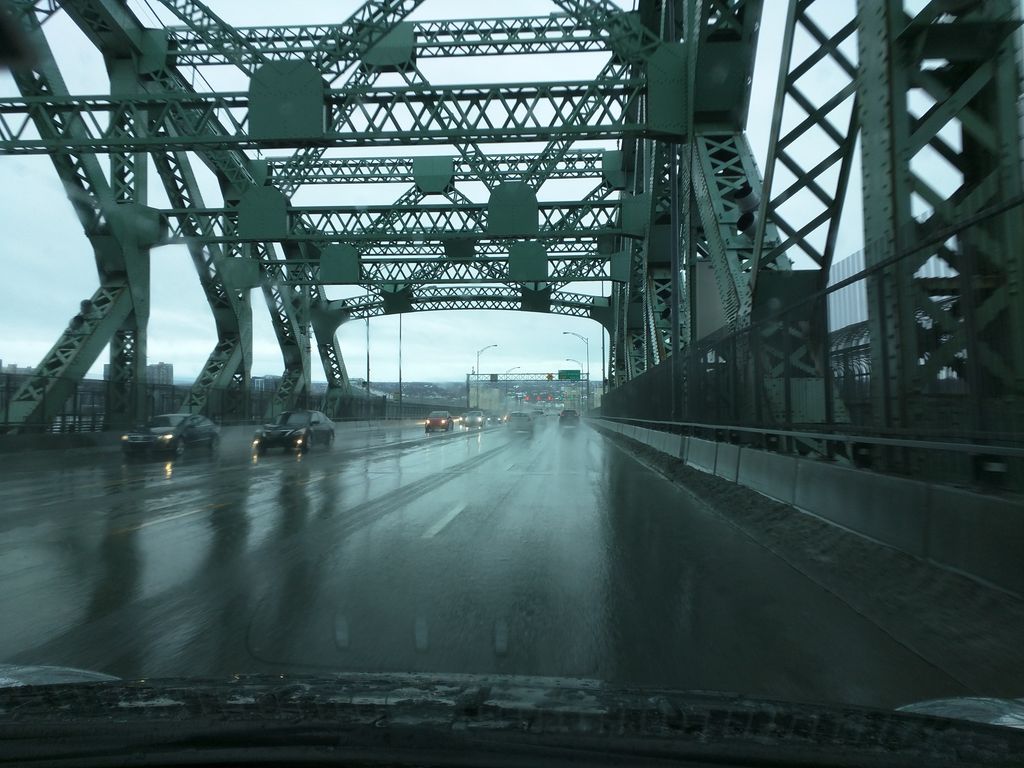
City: montreal